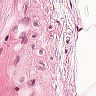
Metastatic tissue present: no